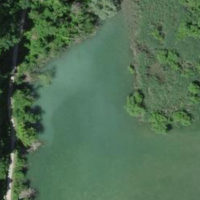
EUNIS habitat code: 14
Species observed at this site:
Allium ursinum
Euthrix potatoria
Rubus caesius